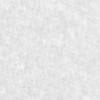
Label: no_change